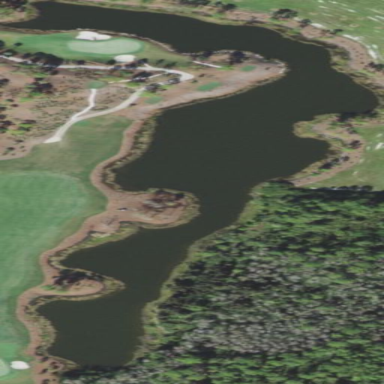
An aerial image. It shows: Water hazard in golf course. The hazard is natural water feature.